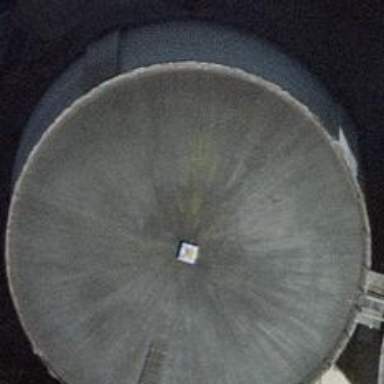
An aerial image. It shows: Building with storage tank.